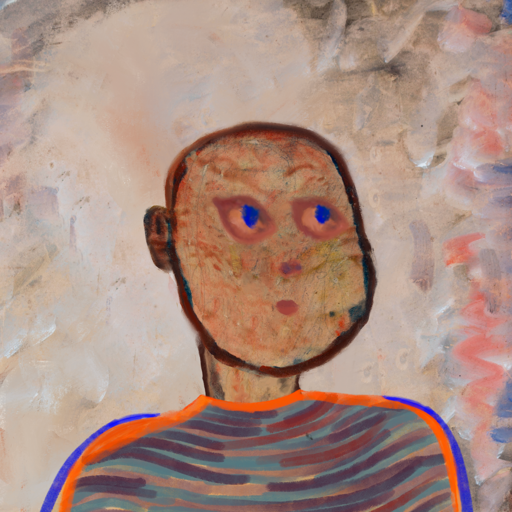
Background: Roy_Bahadur, Head And Neck Side: Orphan, Face Side: Mother_And_Son_Mother, Bust: Experience, Hair Side: Blank, Head Accessory: Blank, Second Necklace: Blank, Necklace: Blank, Baby: Blank